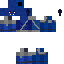
A male skeleton skin with dark skin, wearing brown helmet dressed in a blue robe top and blue pants, featuring a closed mouth.